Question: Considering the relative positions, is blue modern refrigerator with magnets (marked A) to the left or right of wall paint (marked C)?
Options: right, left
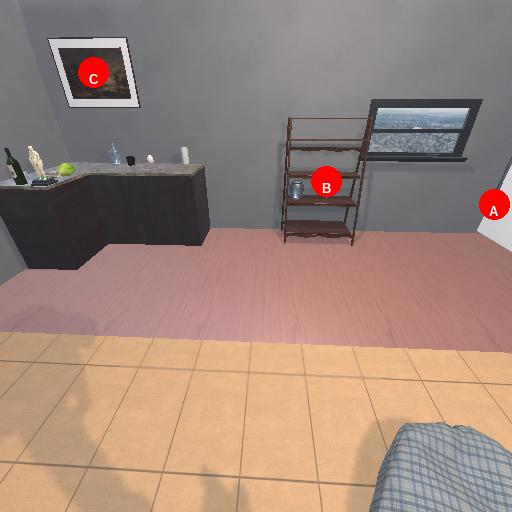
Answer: right